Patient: sex M, age 48
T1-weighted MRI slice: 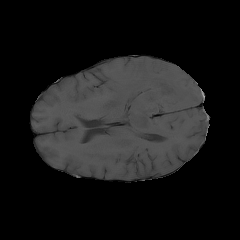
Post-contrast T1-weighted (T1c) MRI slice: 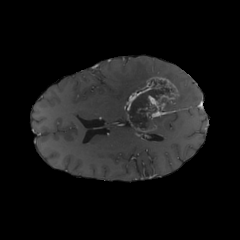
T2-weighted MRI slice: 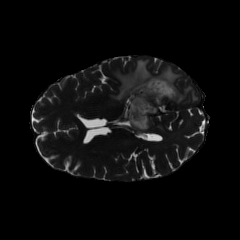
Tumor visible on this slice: yes
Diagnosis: Glioblastoma, IDH-wildtype
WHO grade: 4